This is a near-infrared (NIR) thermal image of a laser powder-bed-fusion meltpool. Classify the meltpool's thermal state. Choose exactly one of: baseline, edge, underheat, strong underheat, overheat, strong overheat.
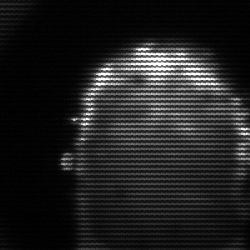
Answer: baseline